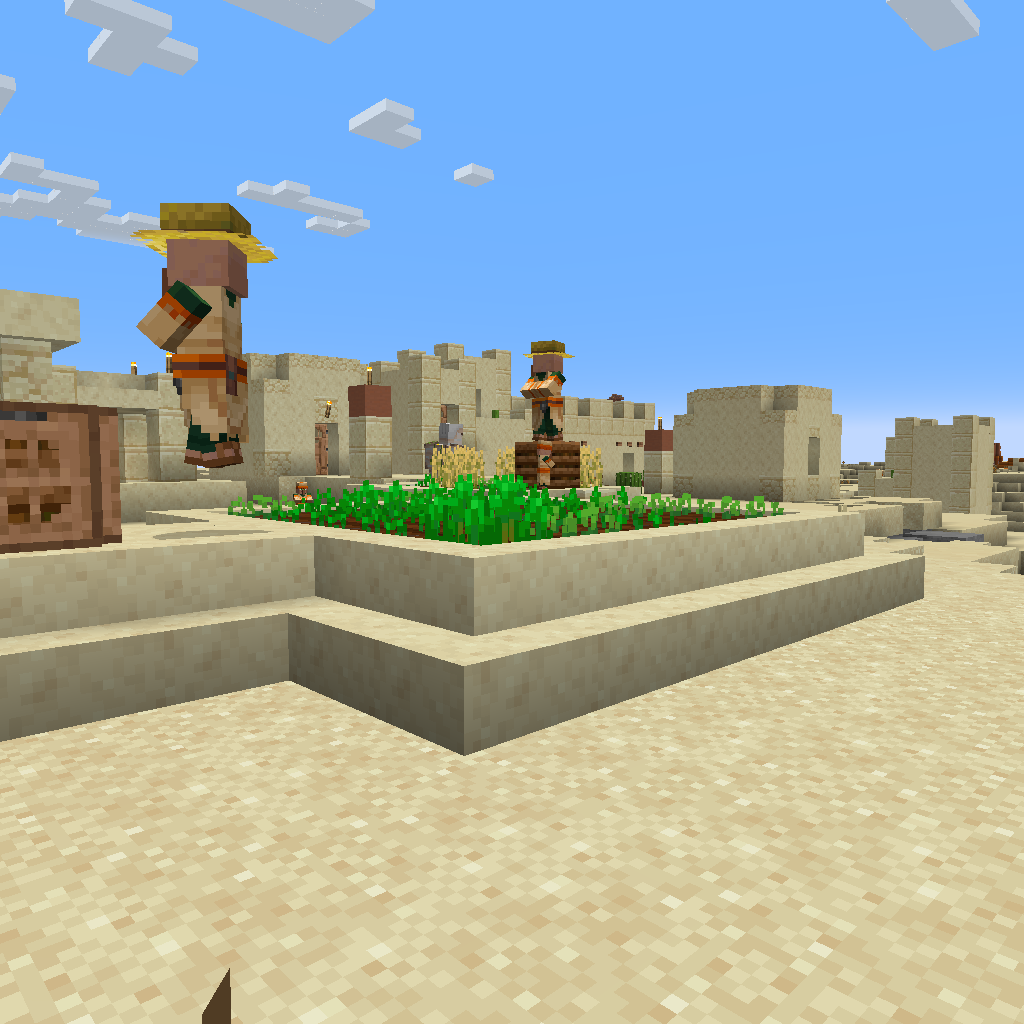
desert village with farm and villagers